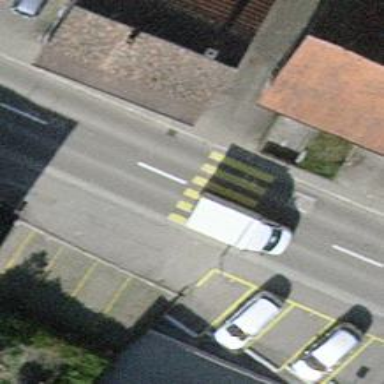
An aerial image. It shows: Zebra crossing on the road.